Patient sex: M
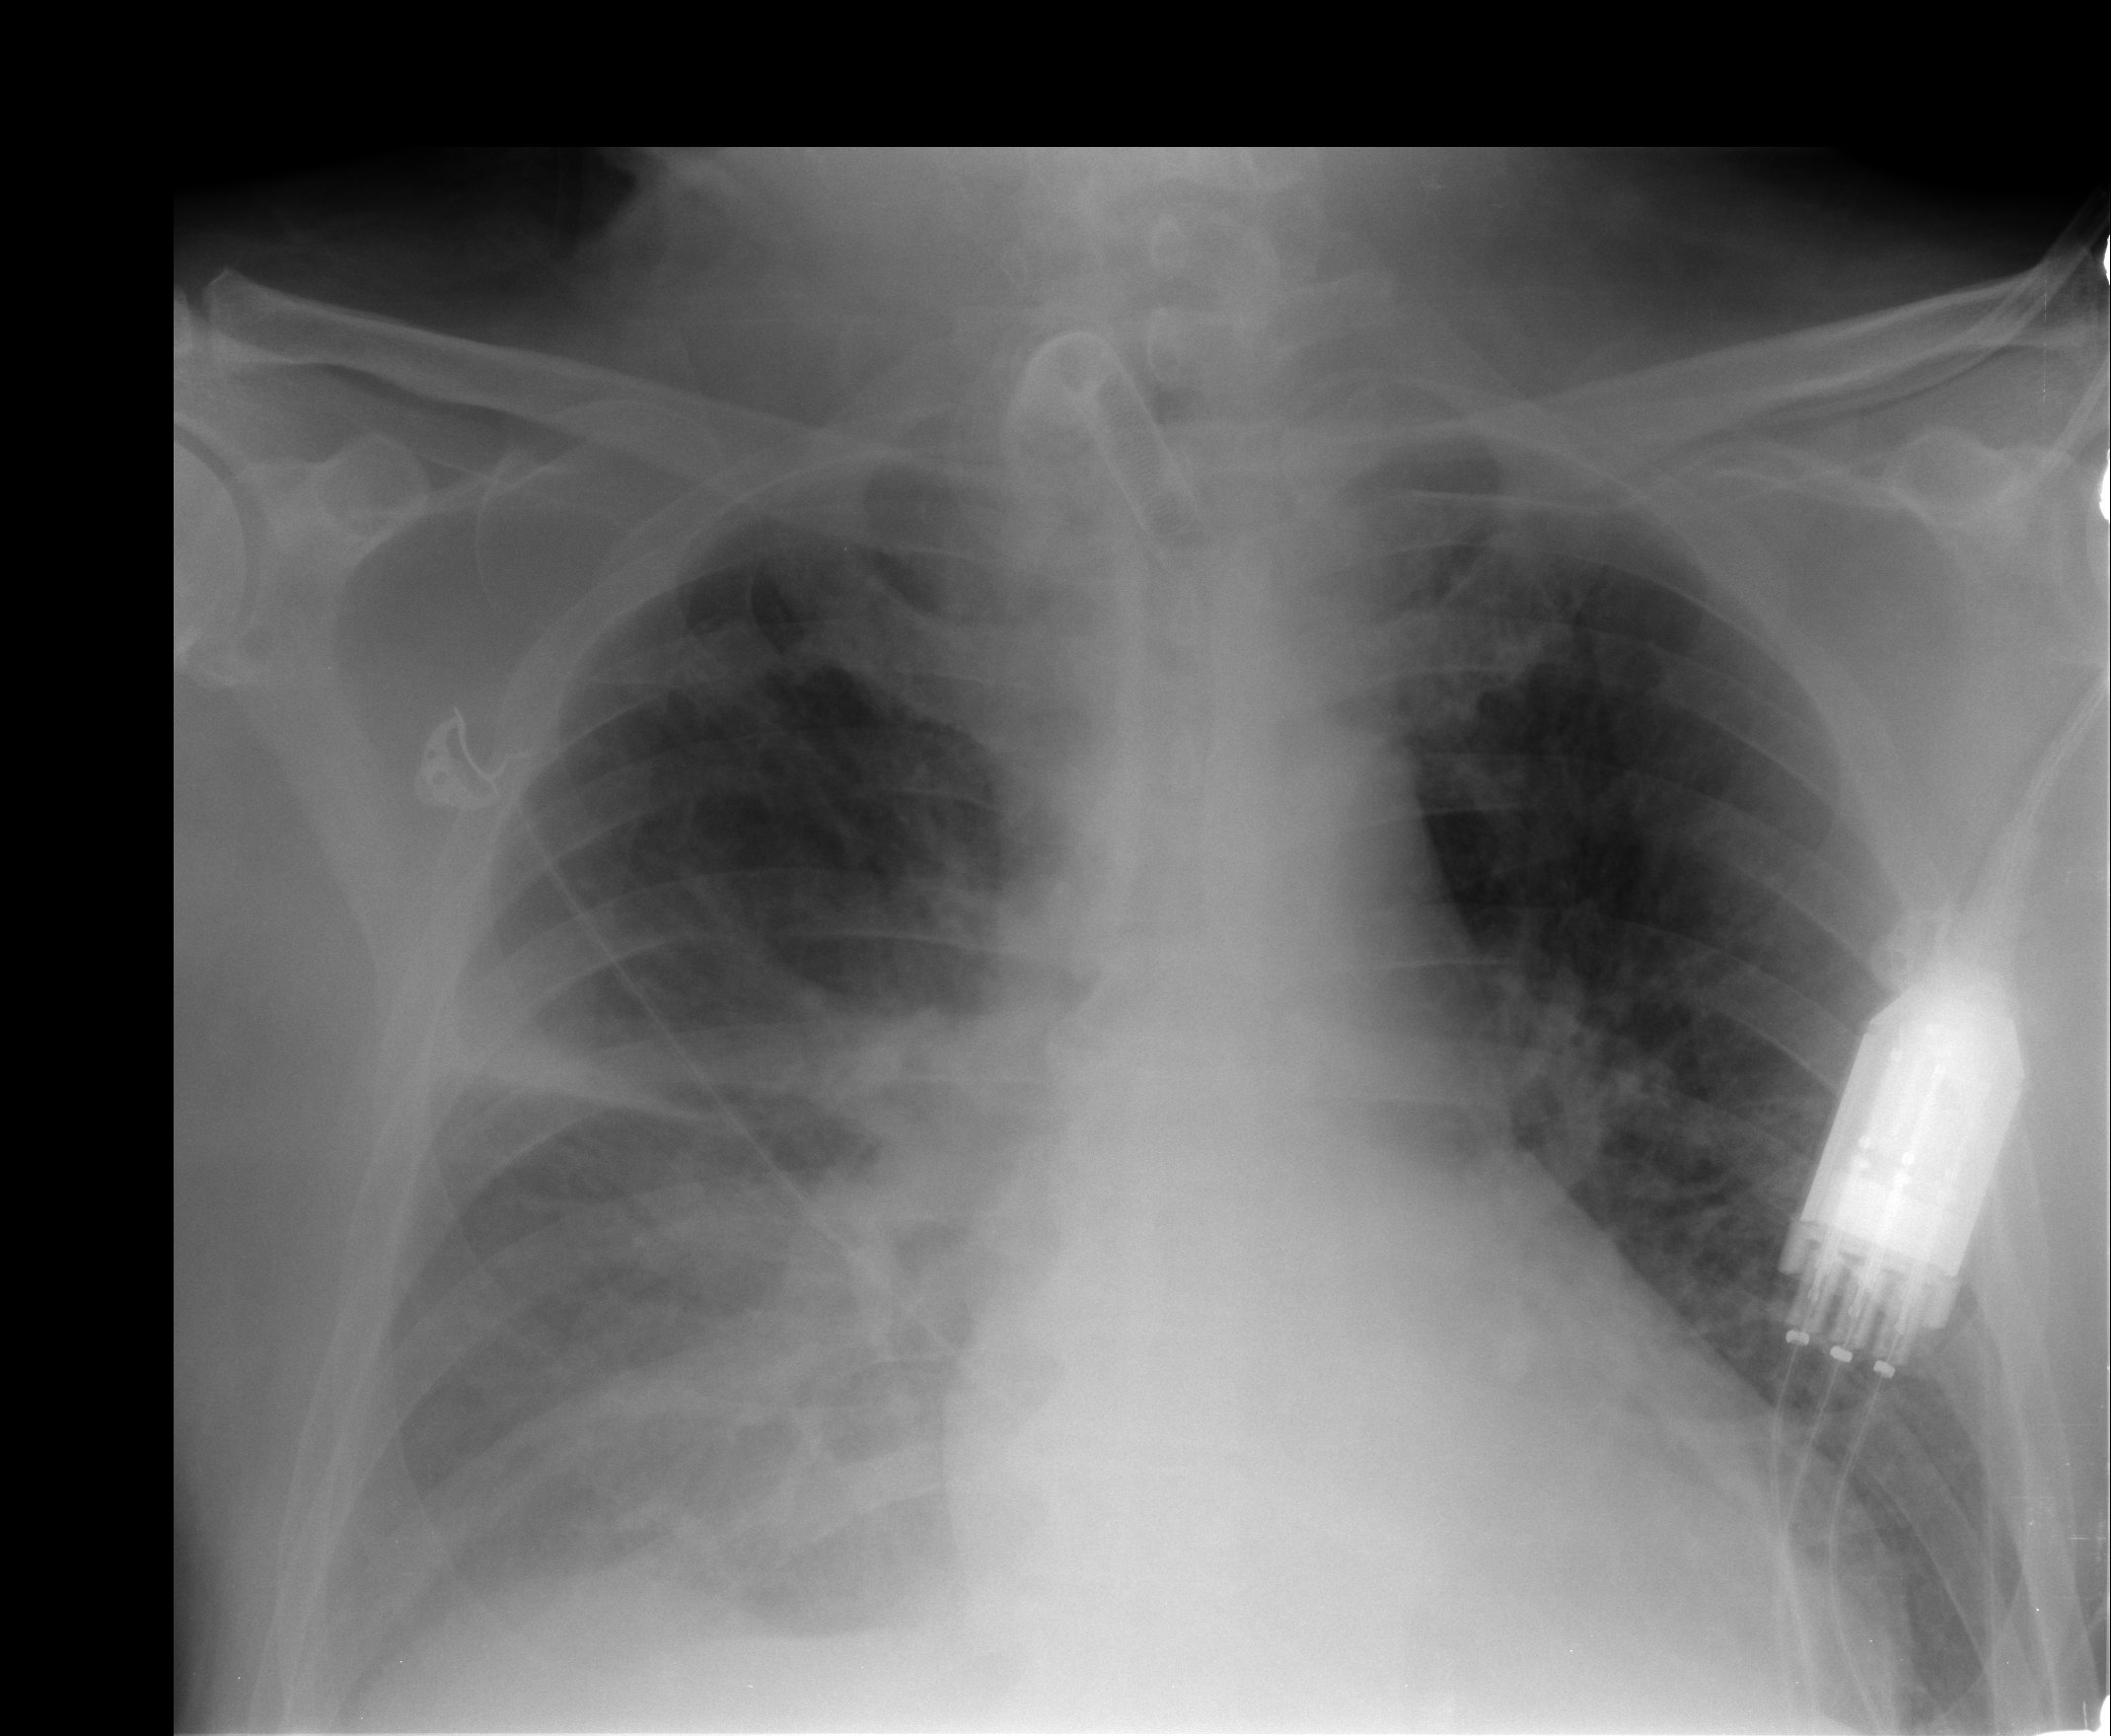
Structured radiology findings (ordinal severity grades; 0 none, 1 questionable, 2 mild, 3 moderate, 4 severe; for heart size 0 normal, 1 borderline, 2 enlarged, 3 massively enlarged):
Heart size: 2
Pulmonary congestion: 2
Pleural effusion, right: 1
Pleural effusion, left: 0
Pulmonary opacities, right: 2
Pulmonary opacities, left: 0
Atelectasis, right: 2
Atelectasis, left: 0